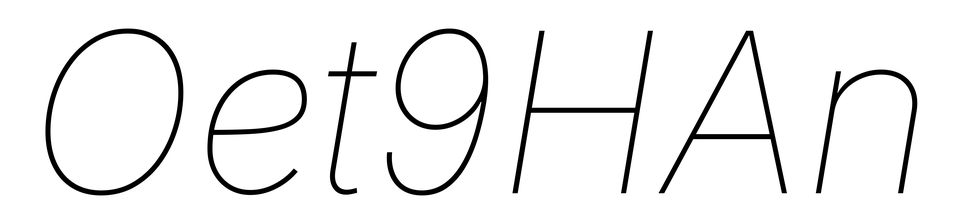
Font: Inter-Italic_Thin_Italic